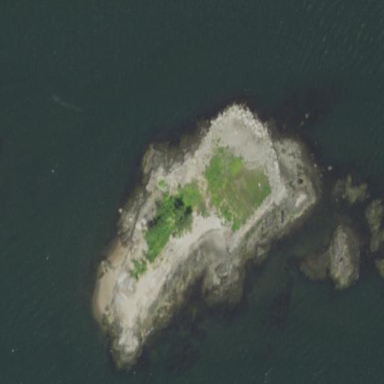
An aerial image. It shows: Islet along the natural coastline.